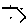
Label: hexagon